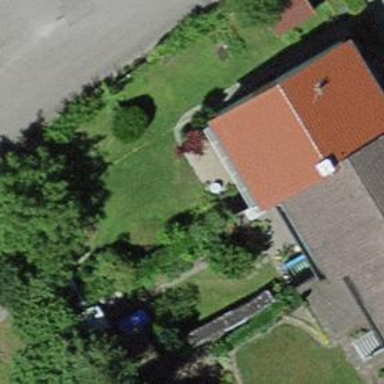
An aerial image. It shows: Gabled roofed house.